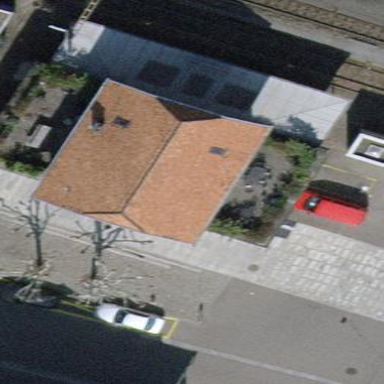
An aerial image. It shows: Building with flat grey roof.